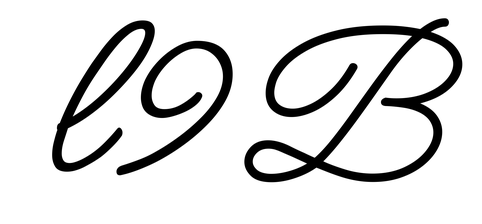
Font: MeowScript-Regular